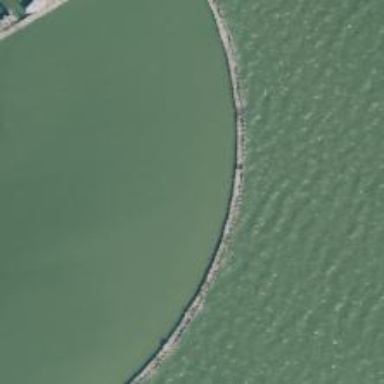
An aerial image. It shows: Breakwater structure.